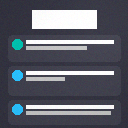
Screen state: on